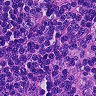
Metastatic tissue present: no